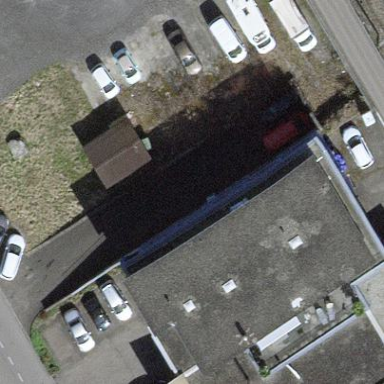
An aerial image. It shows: Industrial building.